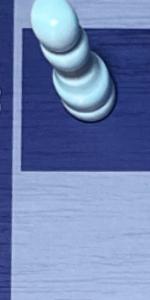
Label: Empty